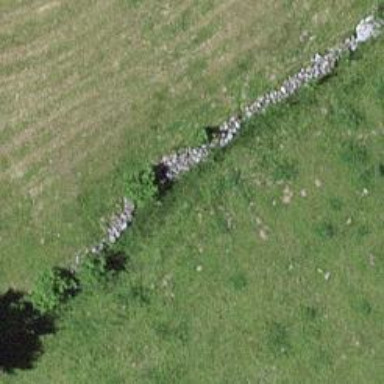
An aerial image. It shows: Wall made of dry stone.